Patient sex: M
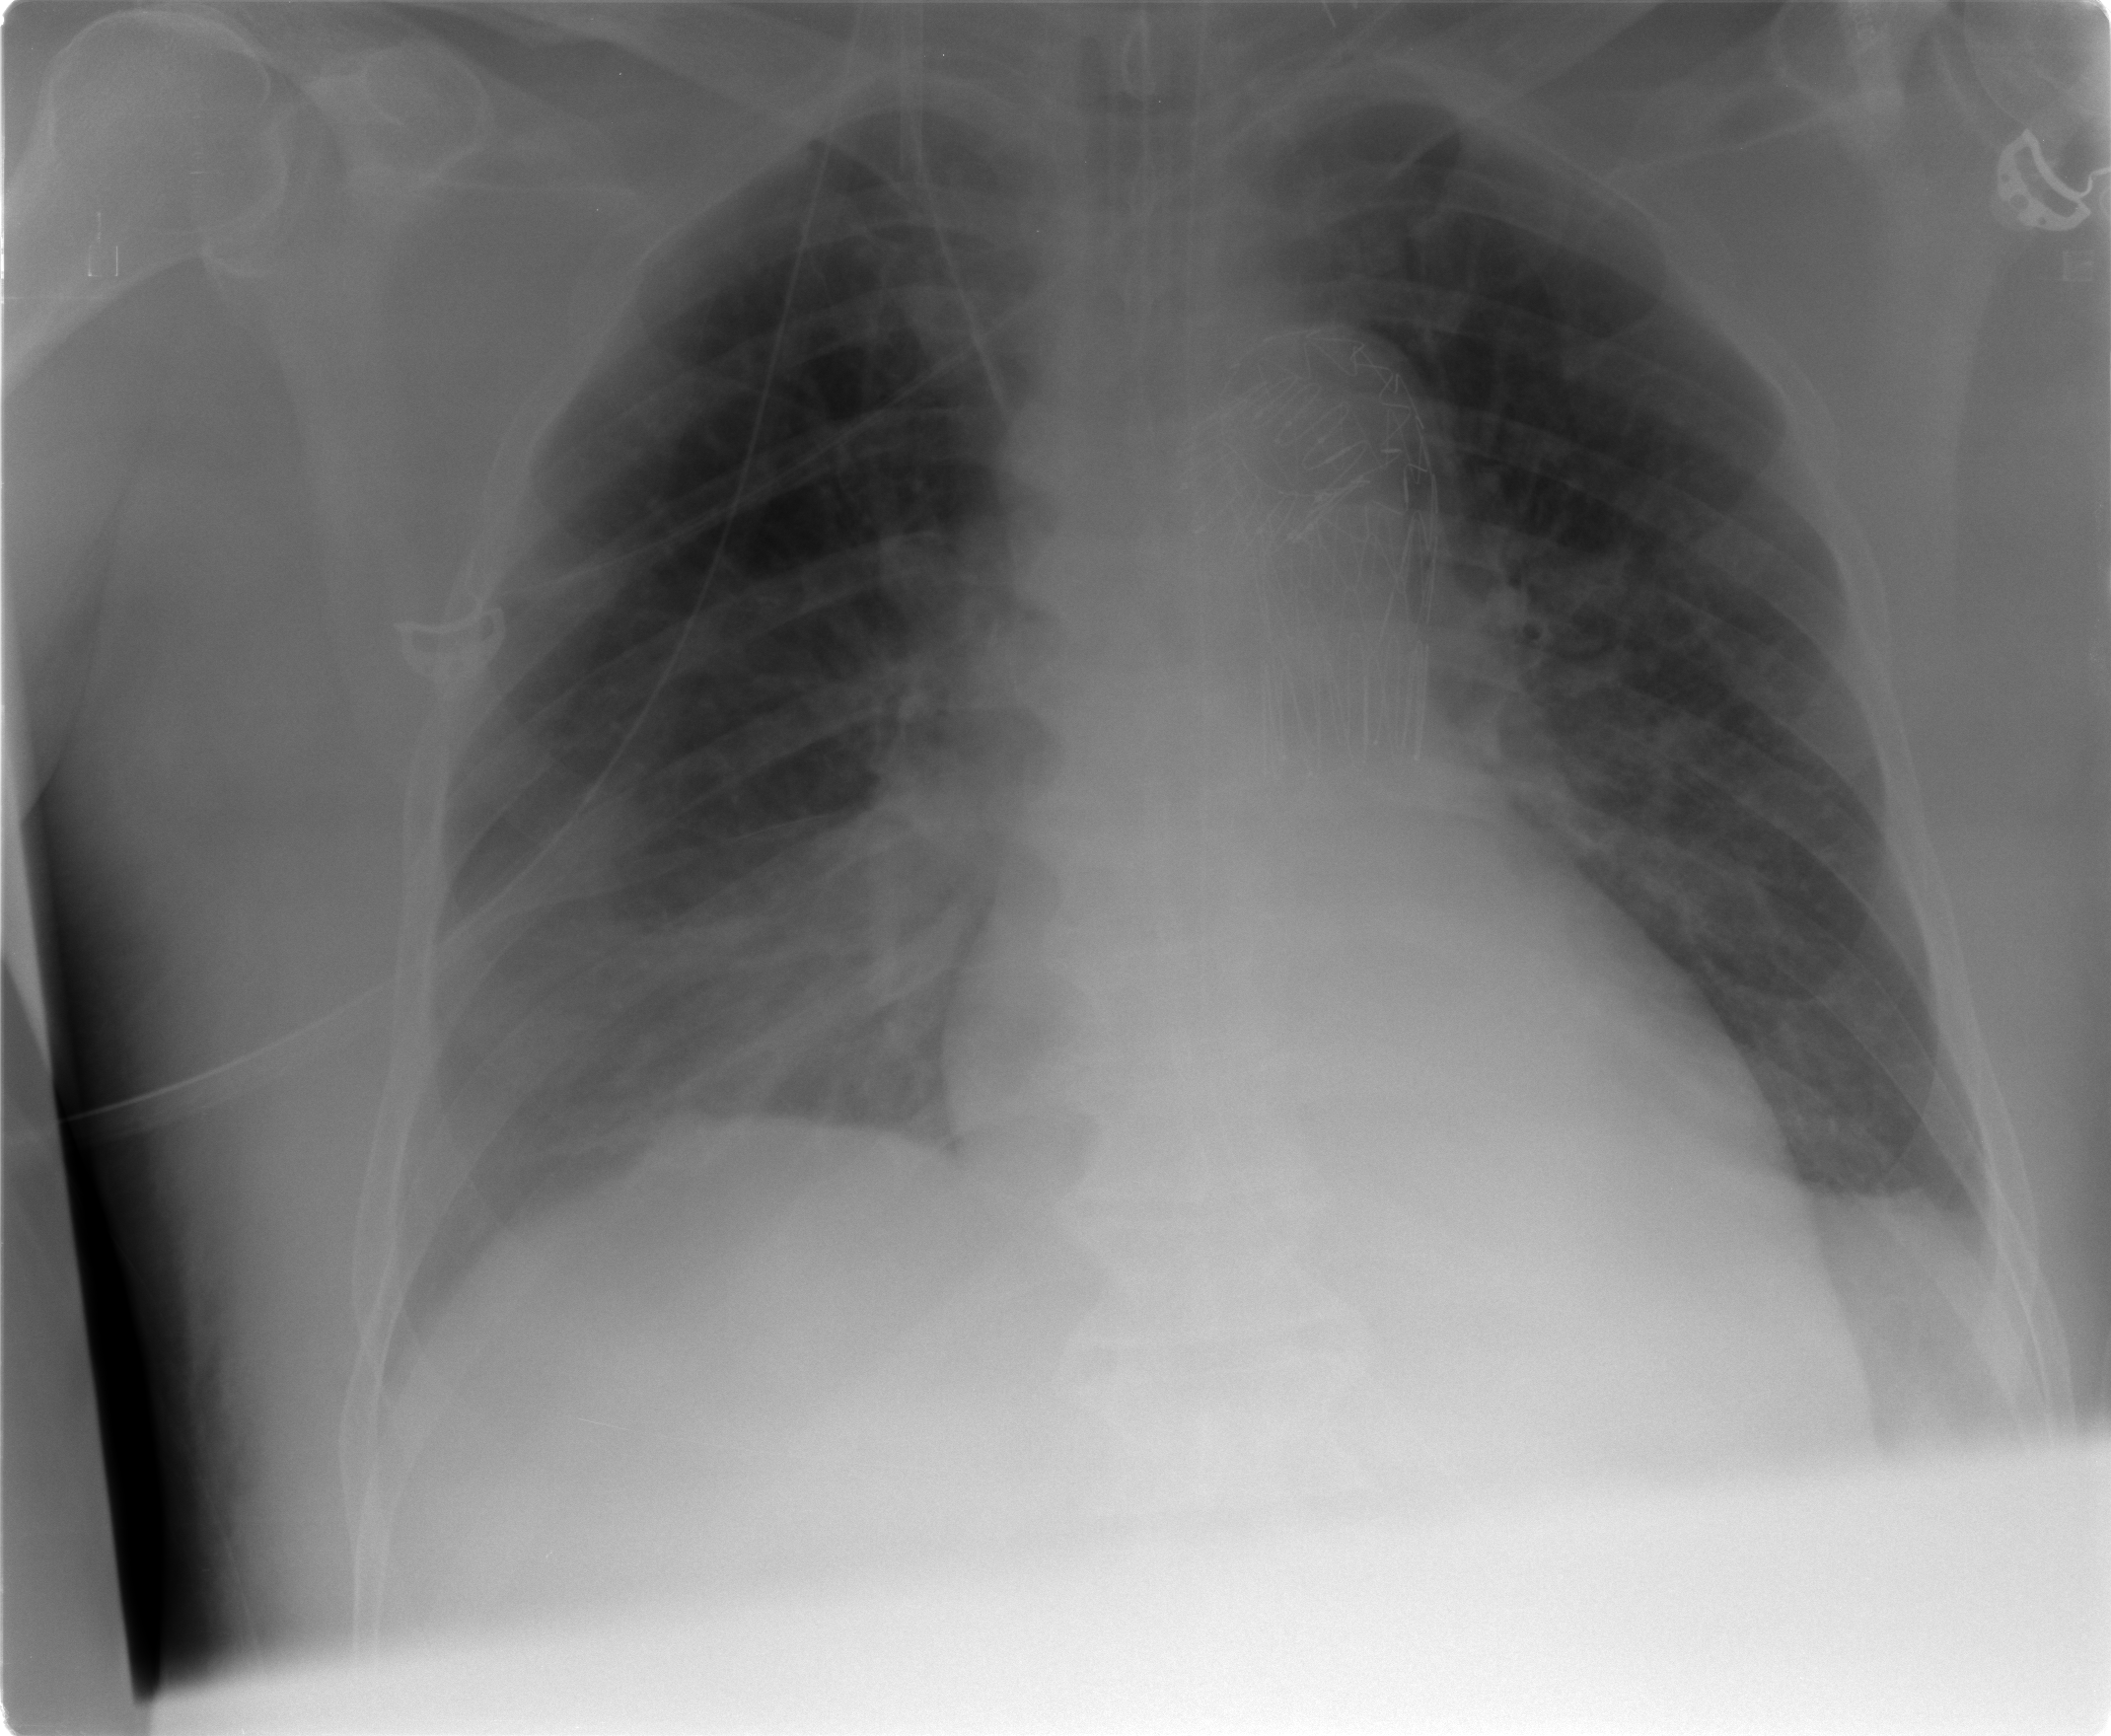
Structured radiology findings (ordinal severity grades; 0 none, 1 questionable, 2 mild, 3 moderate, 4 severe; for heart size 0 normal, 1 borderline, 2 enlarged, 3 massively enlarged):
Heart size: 0
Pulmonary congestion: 1
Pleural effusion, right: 2
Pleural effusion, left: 2
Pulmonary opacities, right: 0
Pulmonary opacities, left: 0
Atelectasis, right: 2
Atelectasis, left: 1